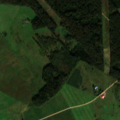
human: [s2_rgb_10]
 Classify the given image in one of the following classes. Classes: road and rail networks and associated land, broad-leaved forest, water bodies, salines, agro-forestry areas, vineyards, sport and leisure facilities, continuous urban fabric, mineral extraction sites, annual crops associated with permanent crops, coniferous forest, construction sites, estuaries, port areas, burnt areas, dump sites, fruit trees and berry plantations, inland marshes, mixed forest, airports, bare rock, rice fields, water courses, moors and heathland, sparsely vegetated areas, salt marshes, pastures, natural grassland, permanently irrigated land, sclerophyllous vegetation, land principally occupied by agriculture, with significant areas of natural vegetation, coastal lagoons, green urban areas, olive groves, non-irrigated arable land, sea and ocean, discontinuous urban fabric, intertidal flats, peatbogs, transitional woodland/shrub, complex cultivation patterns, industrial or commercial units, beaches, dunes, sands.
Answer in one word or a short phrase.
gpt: non-irrigated arable land, pastures, complex cultivation patterns, land principally occupied by agriculture, with significant areas of natural vegetation, coniferous forest, mixed forest